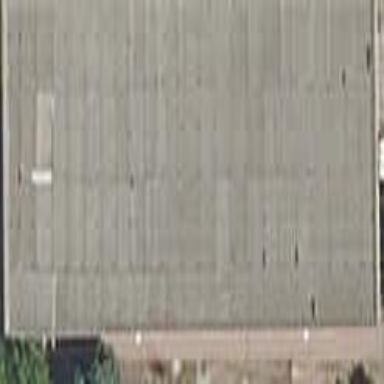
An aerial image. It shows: Industrial building.